Aerial crown-view tile of a tropical tree (Barro Colorado Island, Panama), acquired 20240611:
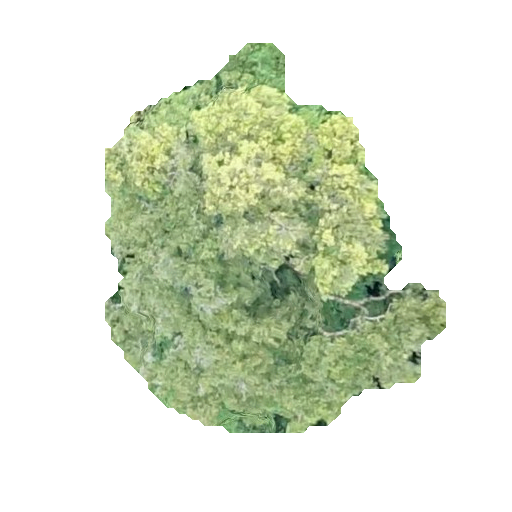
Species: Prioria copaifera
GBIF accepted scientific name: Prioria copaifera
Crown area: 140.419 m²